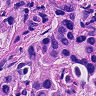
Metastatic tissue present: yes